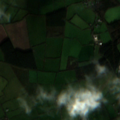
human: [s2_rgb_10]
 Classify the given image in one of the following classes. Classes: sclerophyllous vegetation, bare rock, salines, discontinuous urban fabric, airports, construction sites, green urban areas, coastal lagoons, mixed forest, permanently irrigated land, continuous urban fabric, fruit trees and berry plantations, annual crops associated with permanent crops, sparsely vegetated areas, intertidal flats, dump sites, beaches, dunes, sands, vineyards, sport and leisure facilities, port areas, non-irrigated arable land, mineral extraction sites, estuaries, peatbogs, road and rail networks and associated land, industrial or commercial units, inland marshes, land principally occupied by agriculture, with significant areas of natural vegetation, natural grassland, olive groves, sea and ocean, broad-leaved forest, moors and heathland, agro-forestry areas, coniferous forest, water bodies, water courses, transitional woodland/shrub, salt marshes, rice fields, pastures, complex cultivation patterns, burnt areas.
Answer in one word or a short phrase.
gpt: pastures